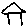
Label: house